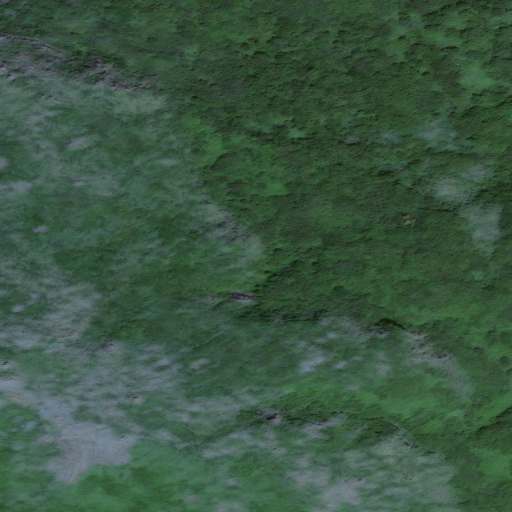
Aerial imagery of mountain in Alaska named Lookout Hill containing only unknown